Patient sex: F
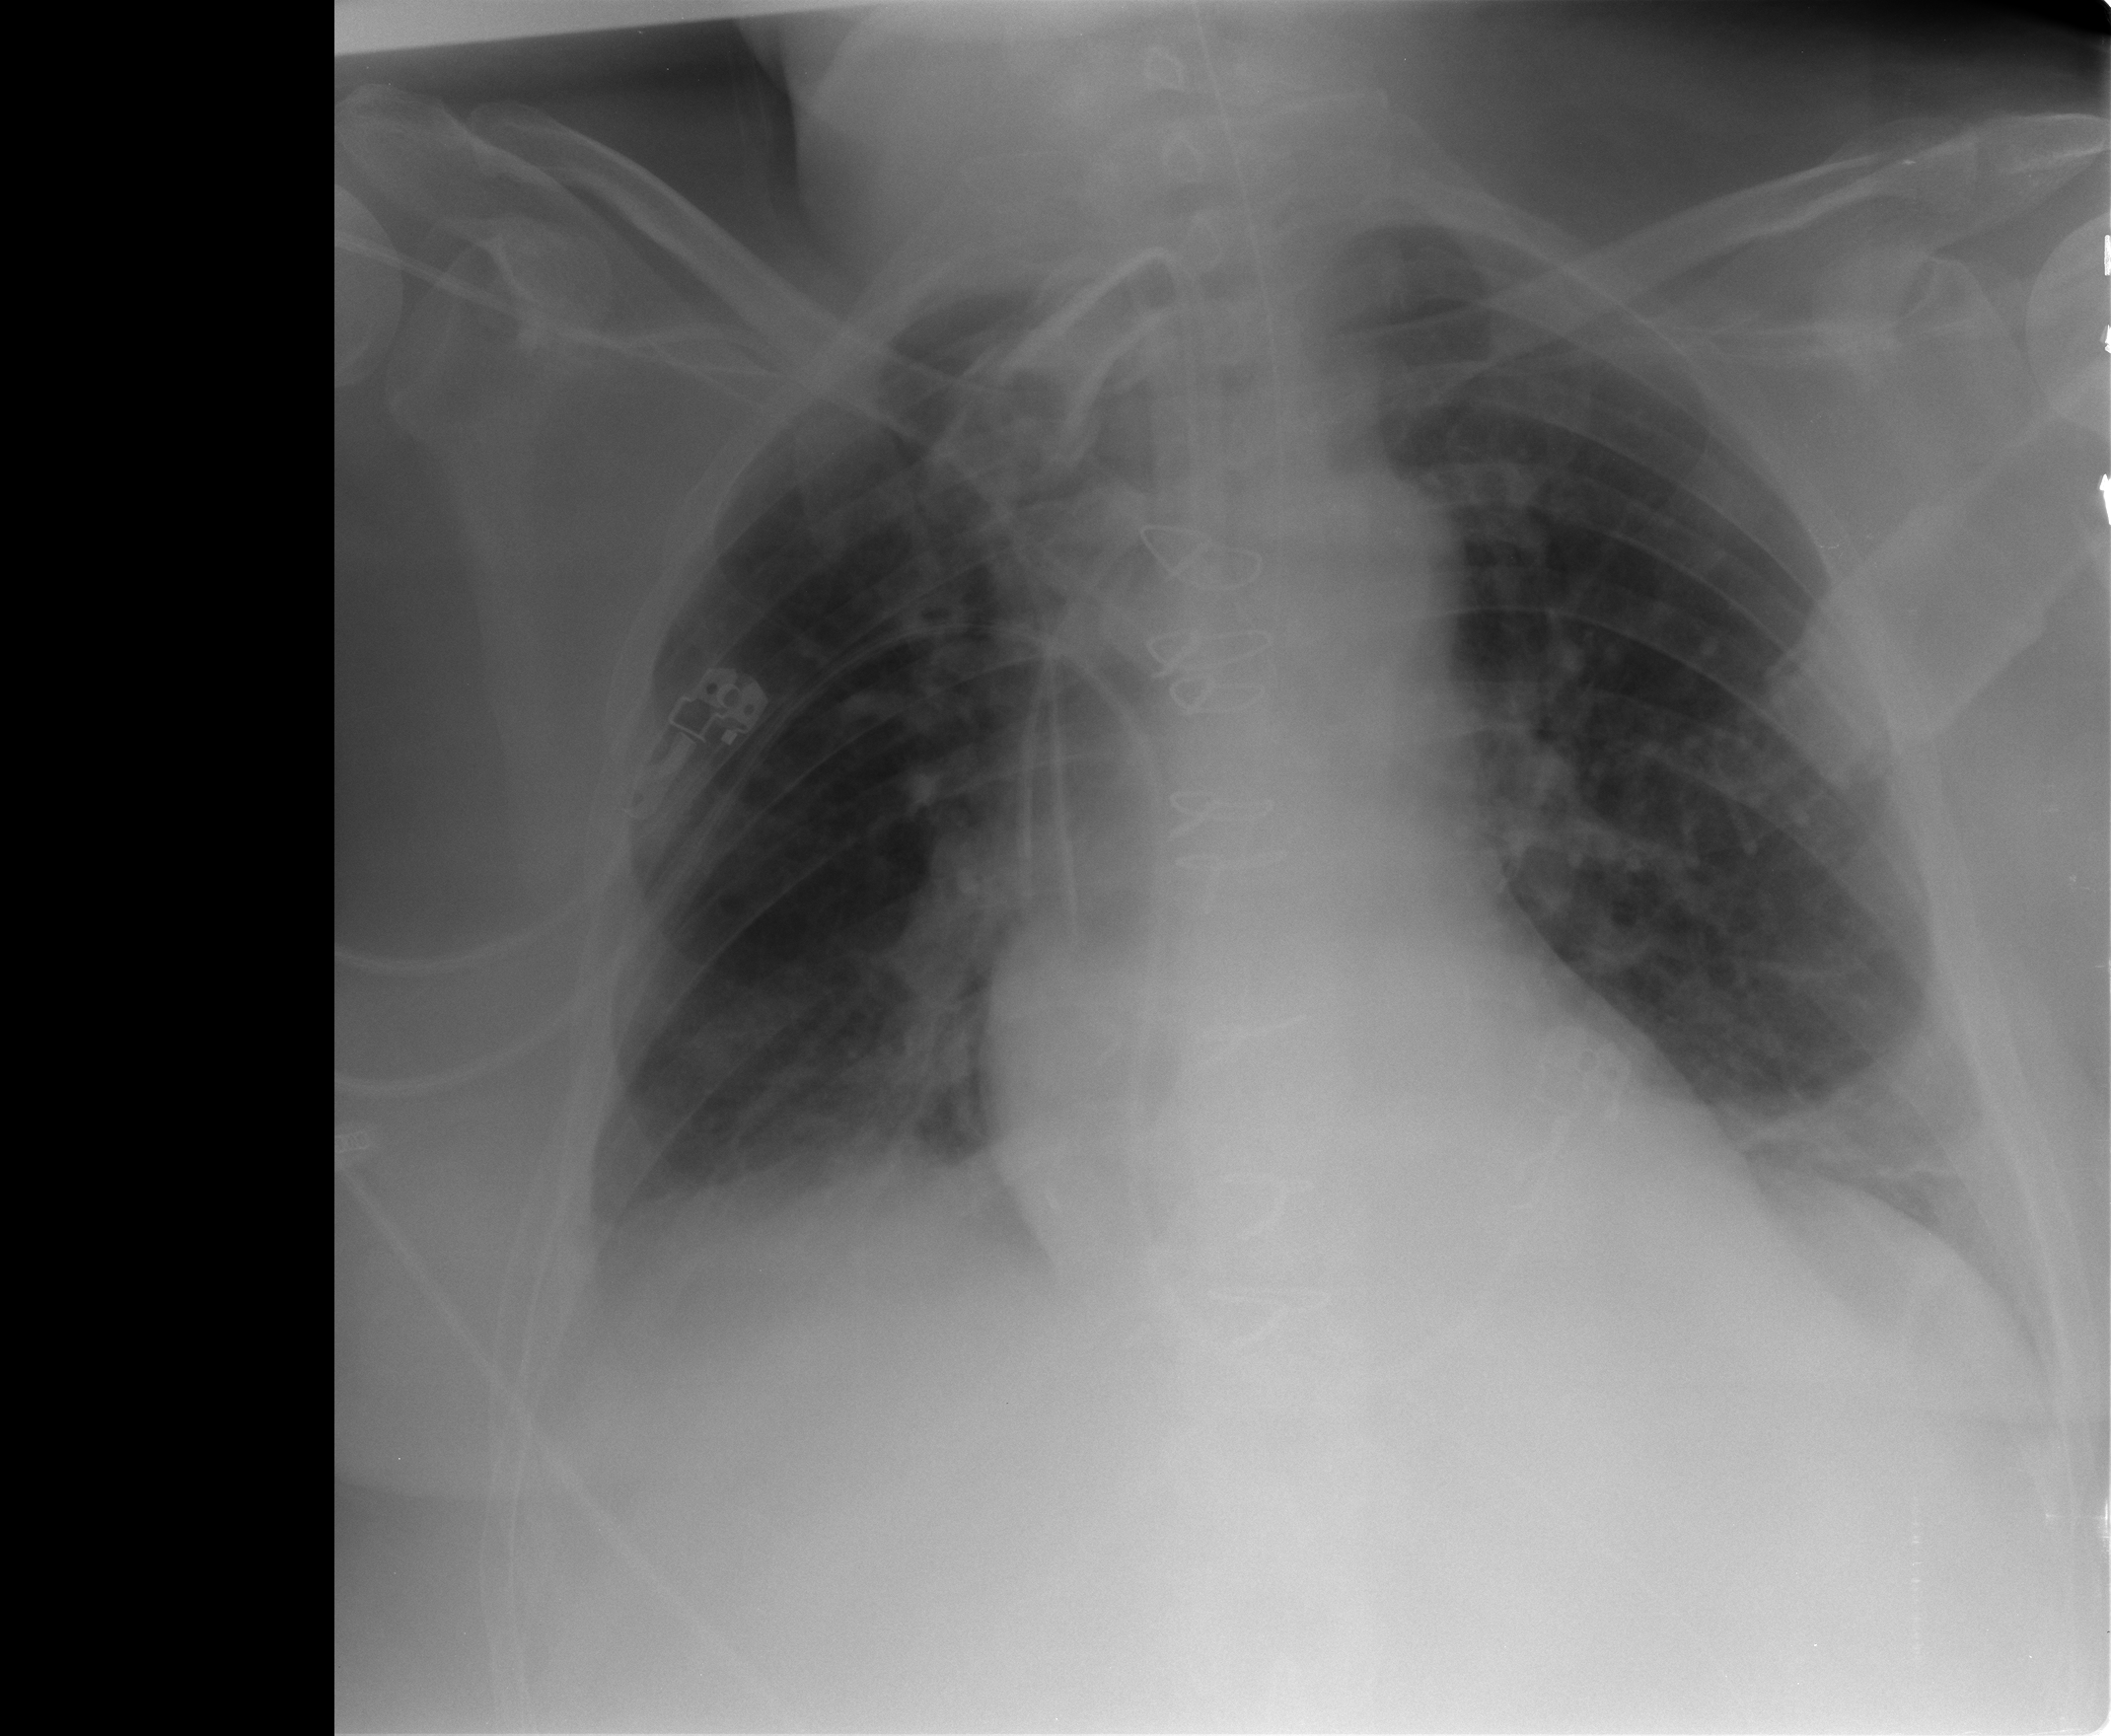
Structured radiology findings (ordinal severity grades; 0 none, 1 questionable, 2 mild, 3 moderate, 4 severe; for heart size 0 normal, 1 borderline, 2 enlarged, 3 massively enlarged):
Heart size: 1
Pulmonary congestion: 1
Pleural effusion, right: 1
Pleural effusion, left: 2
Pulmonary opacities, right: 0
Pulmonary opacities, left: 0
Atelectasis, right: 2
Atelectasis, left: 2